Interaction volume radius: 10 \u00c5
Interaction volume height: 20 \u00c5
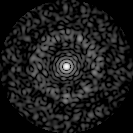
Disorder parameter: 0.8488